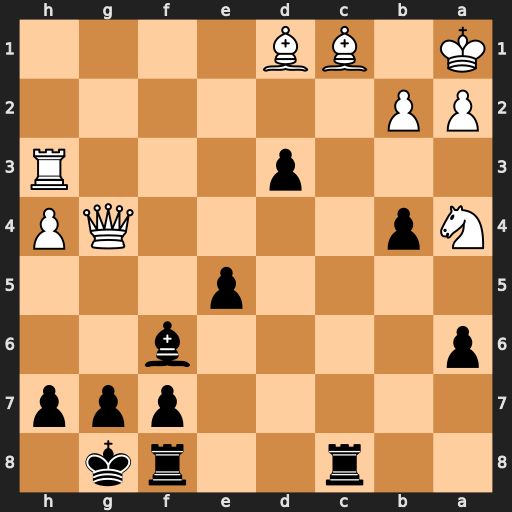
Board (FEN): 2r2rk1/5ppp/p4b2/4p3/Np4QP/3p3R/PP6/K1BB4
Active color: b
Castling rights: -
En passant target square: -
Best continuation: Rxc1#